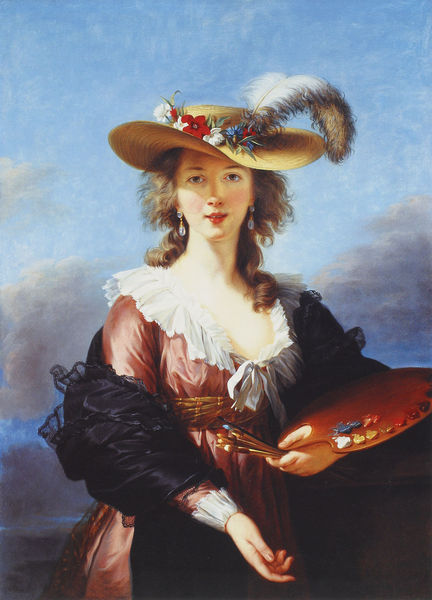
Titel: Selbstbildnis mit Strohhut
Künstler: Elisabeth Vigée Le Brun
Institution: London, National Gallery
Schlagwörter: feder, gemälde, hand, himmel, umhang, wolken, blumen, braun, brust, busen, frau, hut, kleid, ohr, ohrring, schmuck, schwarz, dame, schal, schleier, schleife, spitze, portrait, porträt, gewand, kaufmann, ohrringe, dekollete, frontal, locken, schärpe, farben, farbe, malerin, sonnenhut, ringe, manschette, palette, pinsel, krause, selbstportrait, anhänger, kimmel, angelika kaufmann